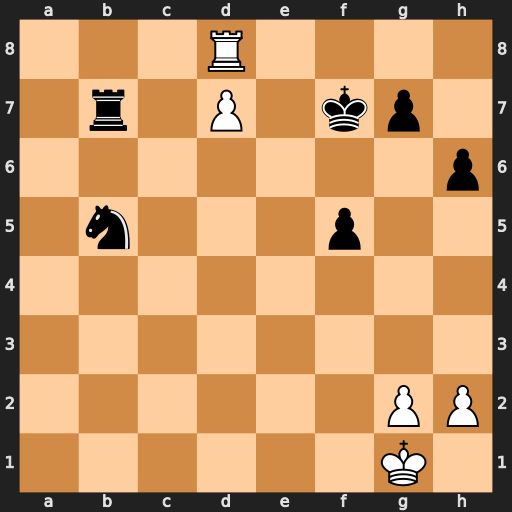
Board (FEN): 3R4/1r1P1kp1/7p/1n3p2/8/8/6PP/6K1
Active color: w
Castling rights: -
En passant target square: -
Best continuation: Rf8+ Kxf8 d8=Q+